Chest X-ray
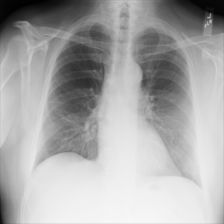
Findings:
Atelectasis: negative
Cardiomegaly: negative
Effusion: negative
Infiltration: negative
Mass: negative
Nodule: negative
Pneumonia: negative
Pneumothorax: negative
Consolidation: negative
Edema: negative
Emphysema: negative
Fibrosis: negative
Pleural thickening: negative
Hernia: negative